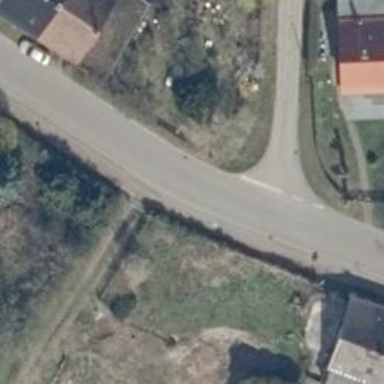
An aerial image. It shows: Tertiary road with asphalt surface and sidewalk on the left.